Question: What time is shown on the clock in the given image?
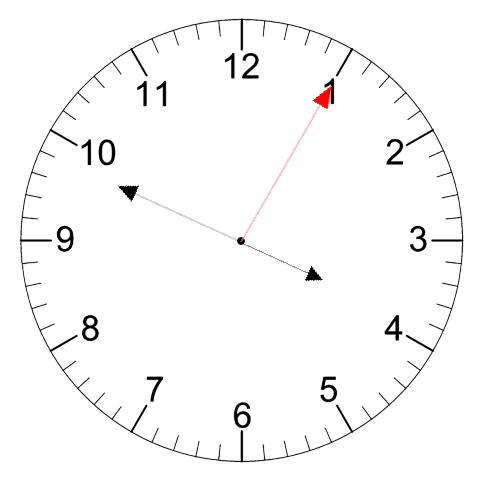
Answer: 03:49:05